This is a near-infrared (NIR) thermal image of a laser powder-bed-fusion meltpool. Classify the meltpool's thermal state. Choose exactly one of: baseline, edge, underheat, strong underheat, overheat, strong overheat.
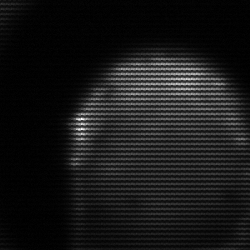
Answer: edge